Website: home-depot
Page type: account-selection
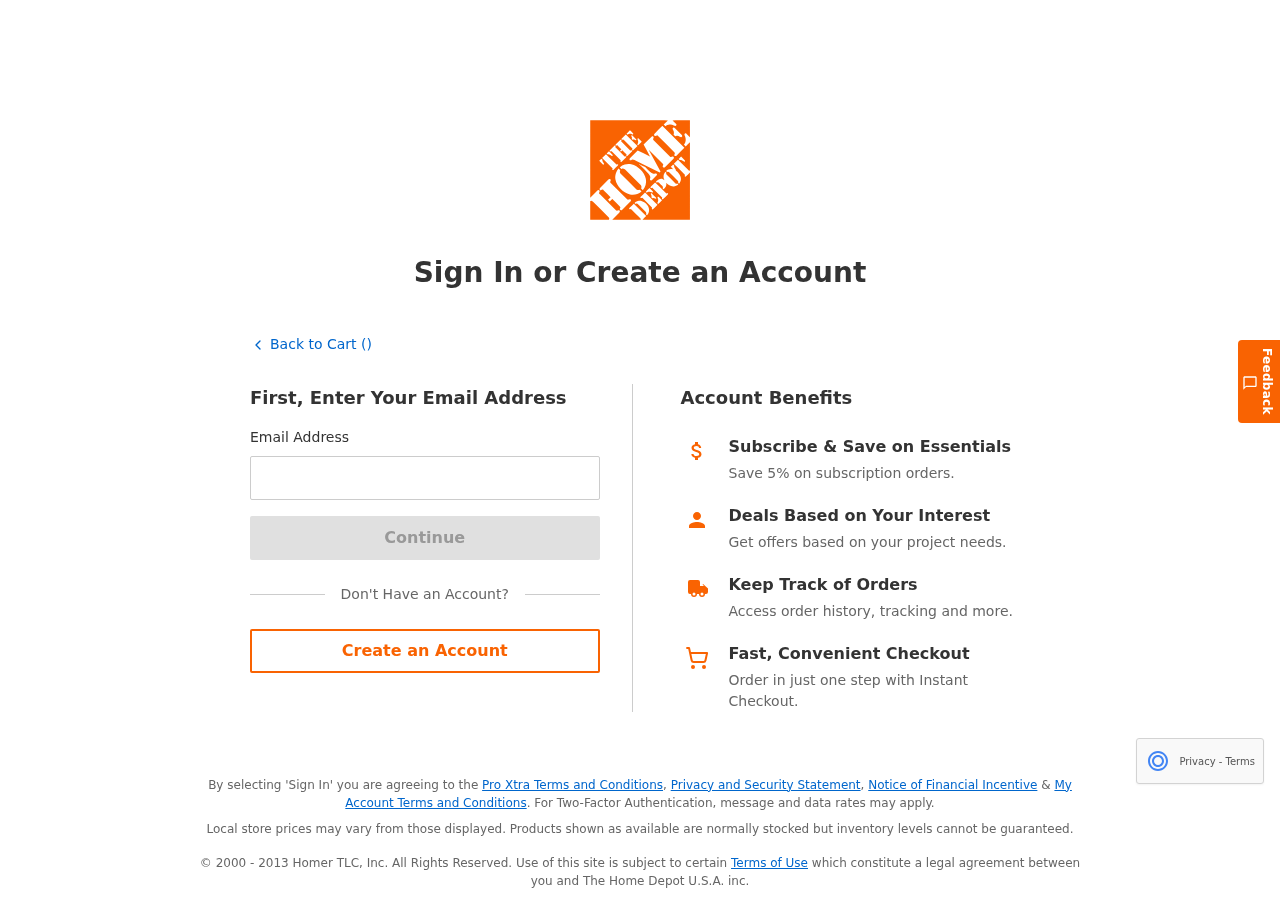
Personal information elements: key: PII_EMAIL
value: pkelly@gmail.com